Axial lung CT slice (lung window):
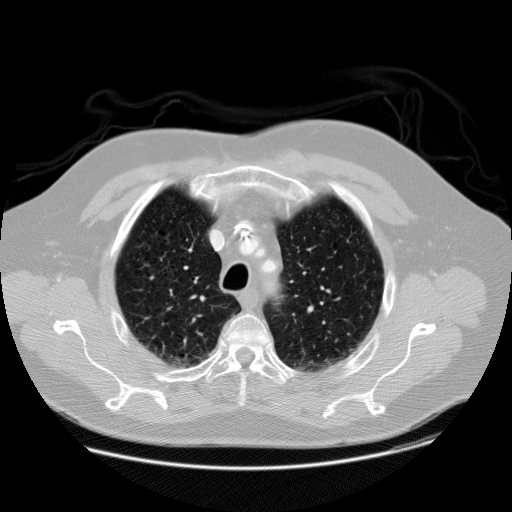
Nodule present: no